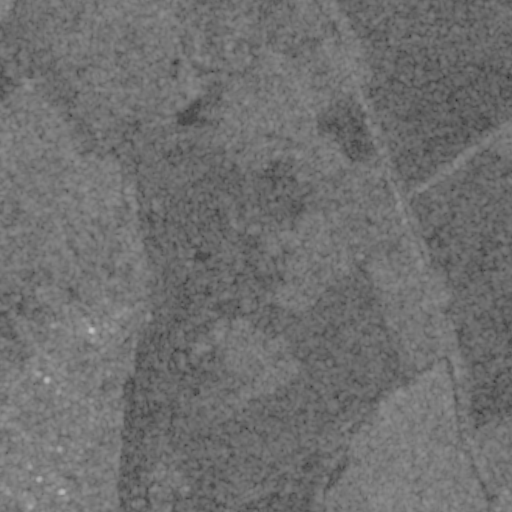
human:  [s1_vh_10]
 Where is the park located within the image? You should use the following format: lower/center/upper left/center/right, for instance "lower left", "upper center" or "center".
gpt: The park is located in the lower left of the image.
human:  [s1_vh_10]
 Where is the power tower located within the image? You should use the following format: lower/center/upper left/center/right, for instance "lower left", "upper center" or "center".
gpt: The power tower is located in the lower right of the image.
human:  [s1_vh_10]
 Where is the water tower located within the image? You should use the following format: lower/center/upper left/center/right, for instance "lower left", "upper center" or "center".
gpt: The water tower is located in the lower center of the image.
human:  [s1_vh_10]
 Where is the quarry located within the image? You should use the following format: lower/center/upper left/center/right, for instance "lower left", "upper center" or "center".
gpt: There is no quarry in the image.

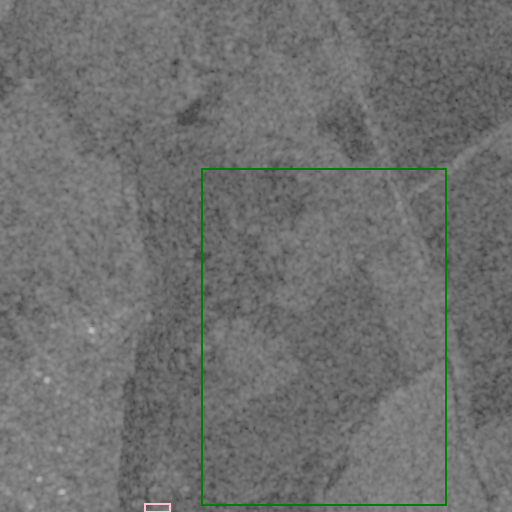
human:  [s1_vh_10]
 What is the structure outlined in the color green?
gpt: The structure outlined in green is a crop field.
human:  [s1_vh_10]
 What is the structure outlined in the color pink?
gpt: The structure outlined in pink is a park.
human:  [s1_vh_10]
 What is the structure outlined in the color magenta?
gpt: There is no magenta outline.